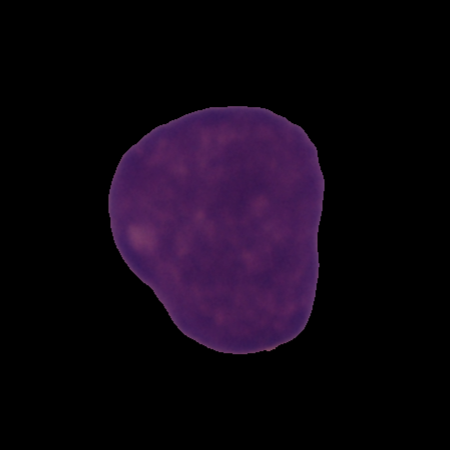
Label: cancer